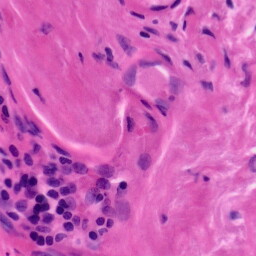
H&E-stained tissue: Tonsil